Question: I have following table:

In this i wanted to arrage distinct [Provincia contraente] (first column) and count of that [Provincia contraente] present in [Provincia Agenzia].
Eg.
If I arrange fist column in distinct with following query:
'''
select distinct([Provincia contraente]) from dbPratiche
'''
Then wanted to give count in next column how many times it has arrived in second column i.e.[Provincia Agenzia]
In simple words, prototypal query:
'''
SELECT DISTINCT( [provincia contraente] ),
Count([provincia agenzia])
FROM dbpratiche
WHERE Distinct([provincia contraente]) = [provincia agenzia]
'''
Ofcourse this query fails, but i made second query with joins as:
'''
SELECT DISTINCT( p1.[provincia contraente] ) AS 'PC',
Count(p2.[provincia agenzia])
FROM dbpratiche p1
INNER JOIN dbpratiche p2
ON p1.[provincia contraente] = p2.[provincia contraente]
AND p2.[provincia agenzia] = p1.[provincia contraente]
GROUP BY p1.[provincia contraente]
'''
But not giving me correct results.
Please help me.
Actual table:
'''
Provincia contraente | Provincia Agenzia
TA TA
CE TA
CE CE
MI FR
MI TA
FR FR
'''
'''
Provincia contraente | Provincia Agenzia
TA 3
CE 1
MI 0
FR 2
'''
Also wanted to add count of first column
'''
Provincia contraente | Provincia Agenzia | cnt Provincia contraente
TA 3 1
CE 1 2
MI 0 2
FR 2 1
'''
I tried:
I added 'COUNT(dbPratiche.[Provincia contraente])' in @verex's query as
'''
SELECT T1.[provincia contraente],
Count(dbpratiche.[provincia agenzia]),
Count(dbpratiche.[provincia contraente])
FROM dbpratiche
RIGHT JOIN (SELECT DISTINCT [provincia contraente]
FROM dbpratiche) AS T1
ON dbpratiche.[provincia agenzia] = T1.[provincia contraente]
GROUP BY T1.[provincia contraente]
'''
But got the count of [Provincia Agenzia]
plz help
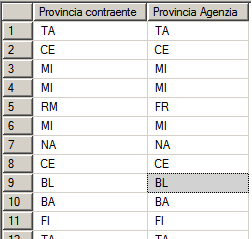
Answer: This query also shows 0 values:
'''
SELECT [provincia contraente],
Sum(CASE
WHEN [provincia contraente] = [provincia agenzia] THEN 1
ELSE 0
END)
FROM dbpratiche
GROUP BY [provincia contraente]
'''
Here is the query which works for updated question:
'''
SELECT T1.[provincia contraente],
Count(dbpratiche.[provincia agenzia]),
Max(T1.cnt)
FROM dbpratiche
RIGHT JOIN (SELECT [provincia contraente],
Count(*) AS Cnt
FROM dbpratiche
GROUP BY [provincia contraente]) AS T1
ON dbpratiche.[provincia agenzia] = T1.[provincia contraente]
GROUP BY T1.[provincia contraente]
'''
<URL>